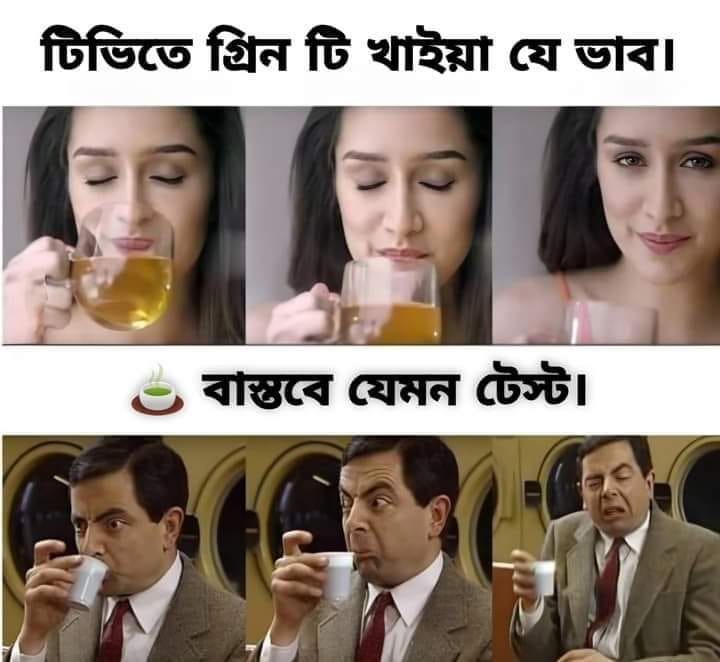
Text: টিভিতে গ্রিন টি খাইয়া যে ভাব বাস্তবে যেমন টেস্ট
Label: Non Hate